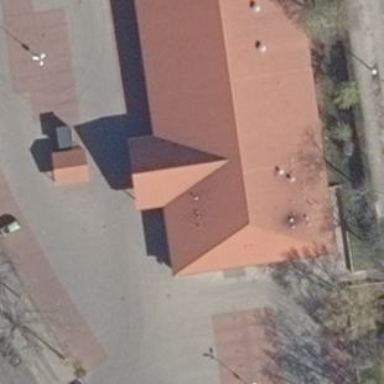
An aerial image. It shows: Post office with kiosk.